Fundus camera: zeiss
Shooting center: fovea
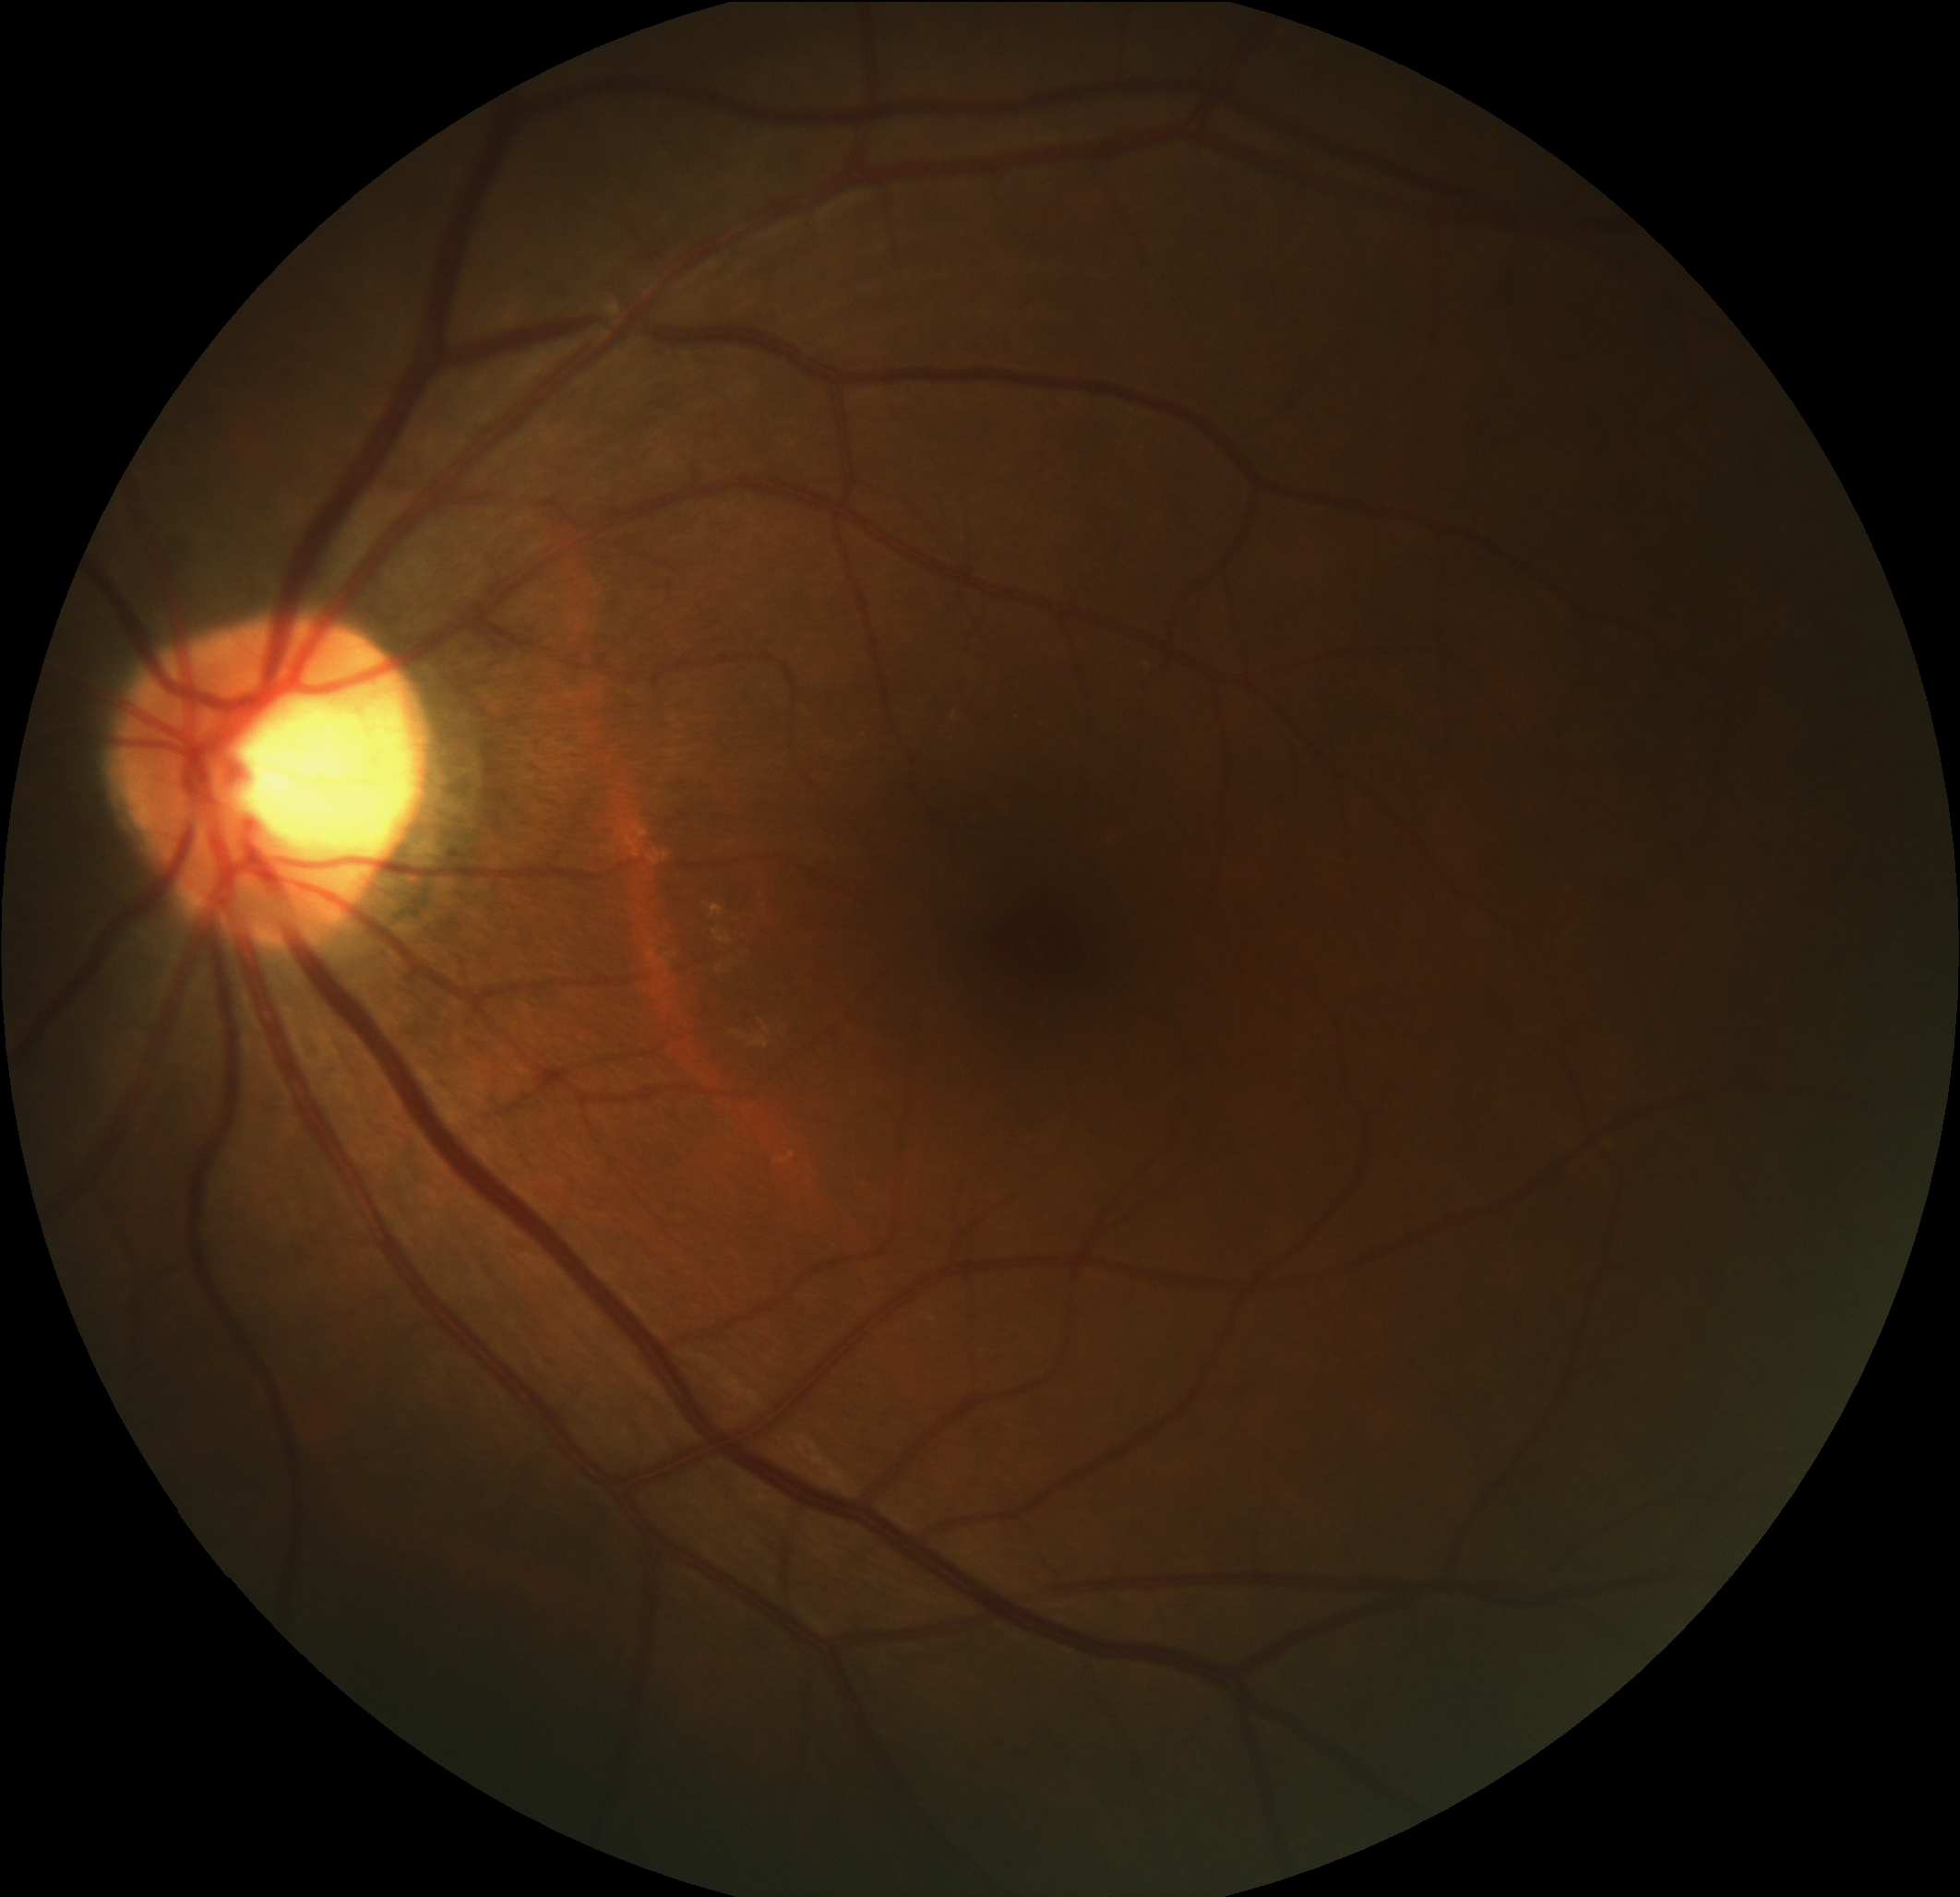
Pathologic myopia: no
Patchy retinal atrophy: present
Retinal detachment: absent